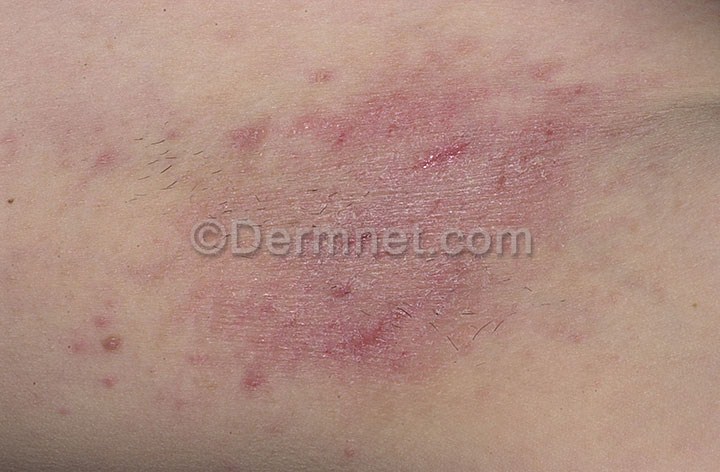
Disease: Poison Ivy Photos and other Contact Dermatitis